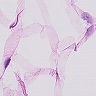
Metastatic tissue present: no